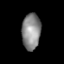
Tissue: lung
Cell type: Others
Senescence score: 0.2286
Nuclear area (px): 660
Mean DAPI intensity: 137.821